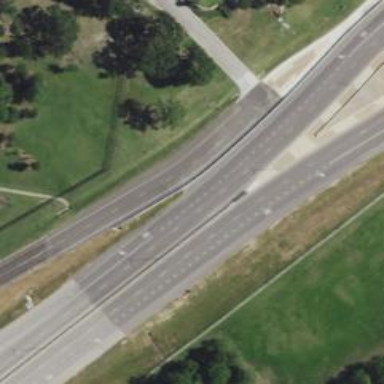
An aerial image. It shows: Unclassified road with frontage road.